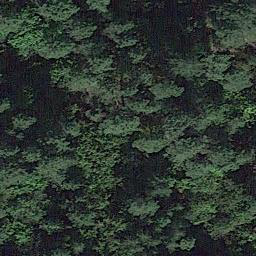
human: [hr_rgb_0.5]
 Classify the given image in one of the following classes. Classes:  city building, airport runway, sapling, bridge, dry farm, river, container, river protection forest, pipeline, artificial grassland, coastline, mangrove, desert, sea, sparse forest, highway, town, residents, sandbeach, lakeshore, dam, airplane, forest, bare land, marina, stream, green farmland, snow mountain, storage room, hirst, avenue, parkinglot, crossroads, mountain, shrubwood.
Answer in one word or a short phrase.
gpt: forest